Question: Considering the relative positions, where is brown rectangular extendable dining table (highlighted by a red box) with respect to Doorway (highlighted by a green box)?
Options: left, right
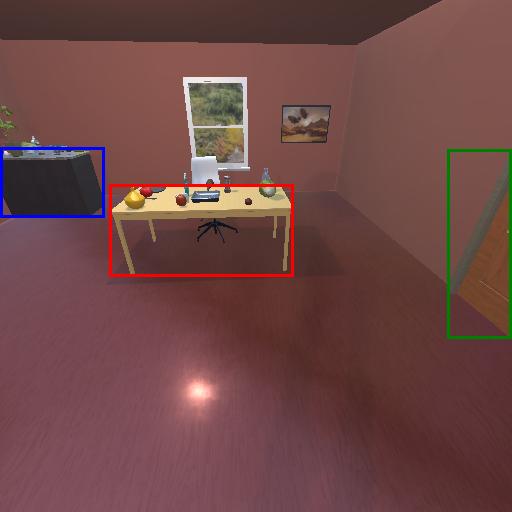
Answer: left